Question: Friends
I have got an error which tells "Index was outside the bounds of the array" I dont know y it was happening since after completeting the for loop and entering the loop fresh again it was showing the variable value when exited from the loop before.
'''
int[,] arrScr = new int[lstTest.Count, cnt2 + 3];
string[,] arrName = new string[lstTest.Count, cnt2 + 3];
int p;
for (i = 0; i < lstTest.Count; i++)
{
using (DataTableReader dtr3 = ds.Tables["scord_mark_table" + (i + 1).ToString()].CreateDataReader())
{
p = 0;
while (dtr3.Read())
{
arrName[i, 2 + p] = dtr3[15].ToString();
for (int k = 2; k < 12; k++)
{
arrScr[i, 2 + p] += Convert.ToInt32(dtr3[k].ToString());
}
p++;
}
}
'''

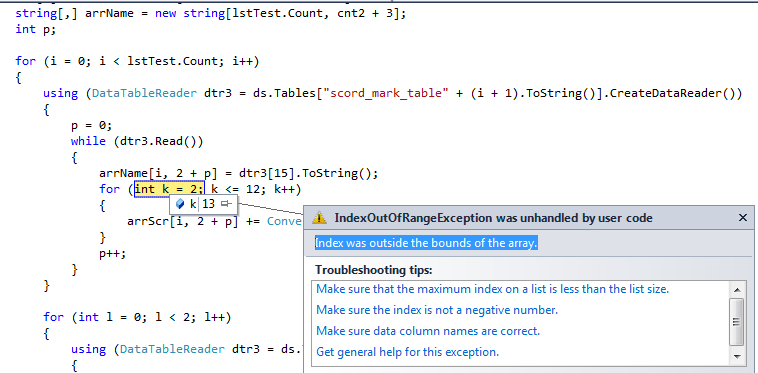
Answer: What is in 'dtr3[12]'? does it return 'null'?
What is the value of 'cnt2'?